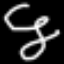
Label: squiggle